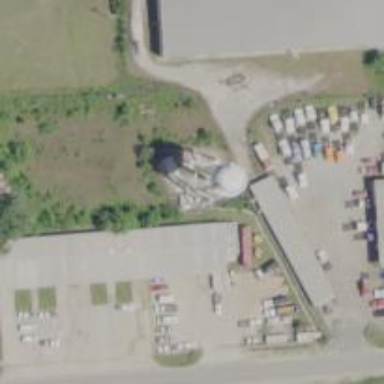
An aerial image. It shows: Water tower that is man-made.